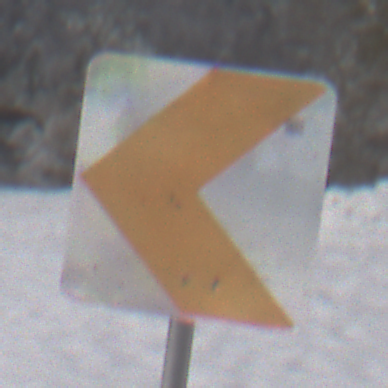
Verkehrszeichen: RichtungstafelnInKurvenKleinRechts
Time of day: MorningAfternoon
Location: Outdoor (Nature)
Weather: PartlyCloudy
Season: Winter
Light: Natural